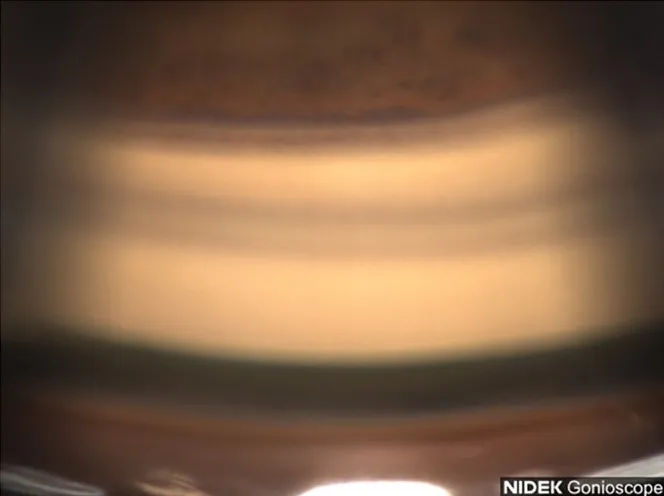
Case 3: Superior angle (inverted by mirror).
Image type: ophthalmic_imaging (gonioscopy)